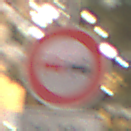
Verkehrszeichen: Ueberholverbot
Zusatzzeichen unten: ZeitangabenOhneBeschraenkungAufWochentage1
Umgebung: Outdoor, Urban
Tageszeit: Night
Wetter: Overcast
Licht: Artificial
Jahreszeit: Winter
Kontrast: MediumContrast